Question: I've got the following data which I can visualize like this
'''
A = matrix(c(1, 2, 3, 4, 5, 6, 7, 8, 9, 10, 11, 12, 2, 1, 5, 6, 3, 4, 9, 10, 7, 8, 12, 11, 3, 5, 1, 7, 2, 9, 4, 11, 6, 12, 8, 10, 4, 6, 7, 8, 9, 10, 11, 1, 12, 2, 3, 5, 5, 3, 2, 9, 1, 7, 6, 12, 4, 11, 10, 8, 6, 4, 9, 10, 7, 8, 12, 2, 11, 1, 5, 3, 7, 9, 4, 11, 6, 12, 8, 3, 10, 5, 1, 2, 8, 10, 11, 1, 12, 2, 3, 4, 5, 6, 7, 9, 9, 7, 6, 12, 4, 11, 10, 5, 8, 3, 2, 1, 10, 8, 12, 2, 11, 1, 5, 6, 3, 4, 9, 7, 11, 12, 8, 3, 10, 5, 1, 7, 2, 9, 4, 6, 12, 11, 10, 5, 8, 3, 2, 9, 1, 7, 6, 4),nrow=12,ncol=12,byrow=TRUE)
require(plotrix)
color2D.matplot(A)
'''
('A' could be any square matrix of whole numbers)
I need to make it display with random colors which aren't too similar. Here's an example of what I am trying to achieve:

I've been unable to get randomized colors to work. Is matplot the function for this? Can anyone show me how to randomize the colors?
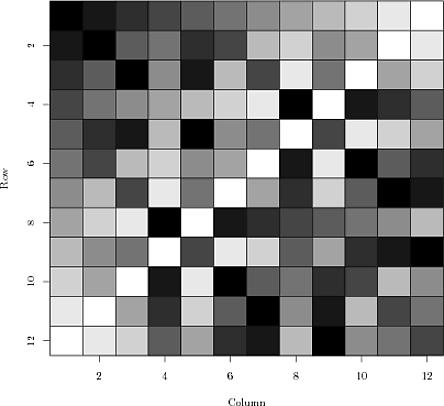
Answer: Per @DWin's comment, try:
'''
plot(NULL, type= "n", xlim = c(1,ncol(A)), ylim = c(1, nrow(A)), xlab = "column", ylab = "row",
main = "HCL colors, pseudo-random hue, scaled chroma and luminance")
rect(col(A)-.5,row(A)-.5,col(A)+.5,row(A)+.5,
col = hcl(h = round(runif(length(A))*360), c = 60*A/max(A)+20, l = 60*A/max(A)+20)
)
'''

I guessed that you still wanted the values in your matrix to still determine the 'darkness' of the colors, as was the case in the grayscale image. The only thing random here is the hue- i.e. a randomly picked angle from a color wheel.